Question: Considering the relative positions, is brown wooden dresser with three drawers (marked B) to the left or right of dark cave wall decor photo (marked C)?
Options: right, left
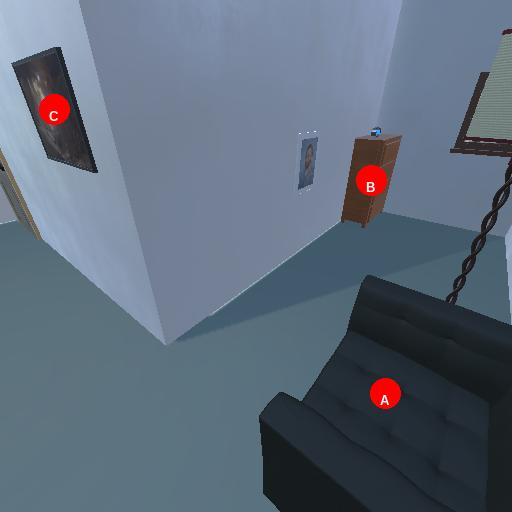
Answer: right